Field crop: maize
Growth stage: 2
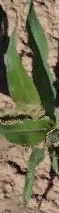
Species: maize